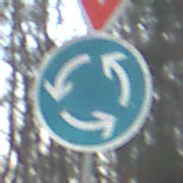
Verkehrszeichen: Kreisverkehr
Zusatzzeichen oben: VorfahrtGewaehren
Umgebung: Outdoor, Nature
Tageszeit: SunriseSunset
Wetter: Clear
Licht: Natural
Jahreszeit: Winter
Kontrast: LowContrast